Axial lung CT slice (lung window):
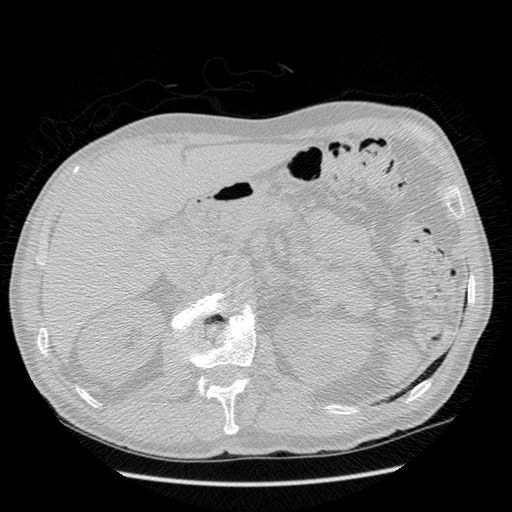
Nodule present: no